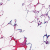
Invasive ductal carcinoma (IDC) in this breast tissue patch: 0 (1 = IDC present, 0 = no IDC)